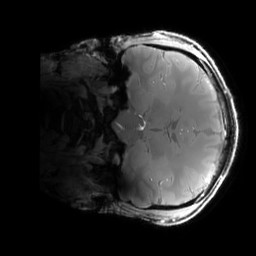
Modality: PDw
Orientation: coronal
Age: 23
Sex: male
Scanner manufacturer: siemens
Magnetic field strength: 6.98 T
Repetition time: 1.78 s
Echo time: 0.00386 s